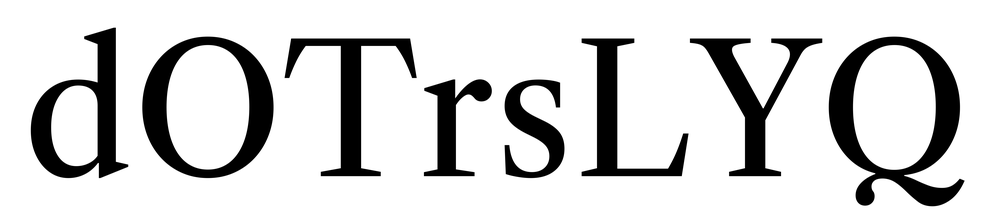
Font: LibreCaslonText_Regular